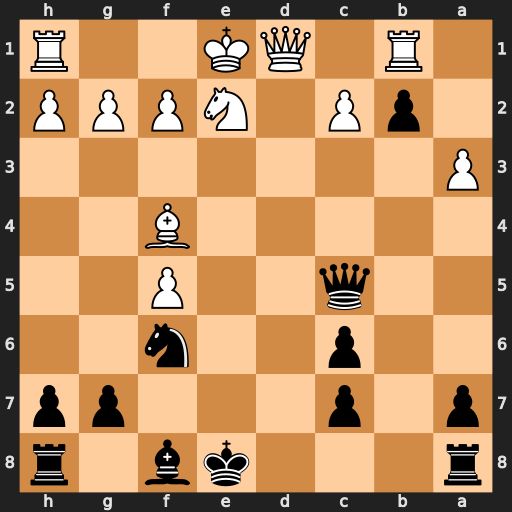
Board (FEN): r3kb1r/p1p3pp/2p2n2/2q2P2/5B2/P7/1pP1NPPP/1R1QK2R
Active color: b
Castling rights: Kkq
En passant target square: -
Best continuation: Rd8 Qxd8+ Kxd8